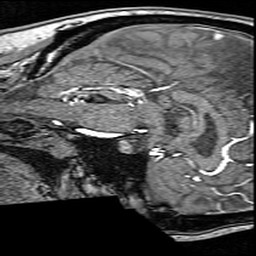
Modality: angio
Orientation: sagittal
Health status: ill
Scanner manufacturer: siemens
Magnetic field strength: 3 T
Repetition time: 0.023 s
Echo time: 0.00418 s